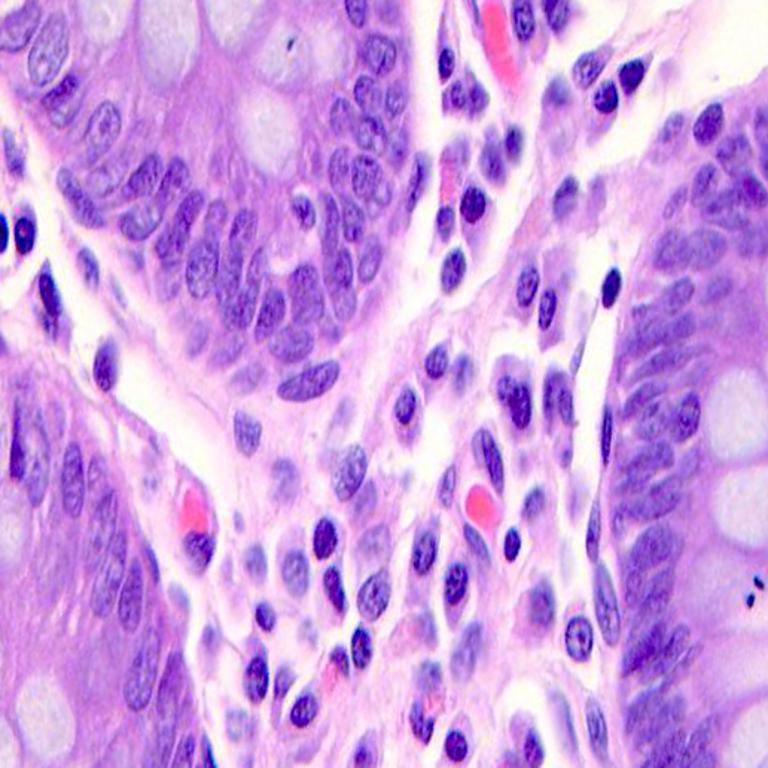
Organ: colon
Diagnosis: benign